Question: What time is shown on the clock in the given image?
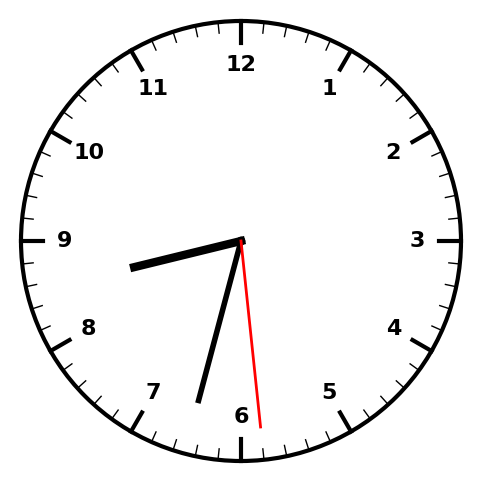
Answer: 08:32:29